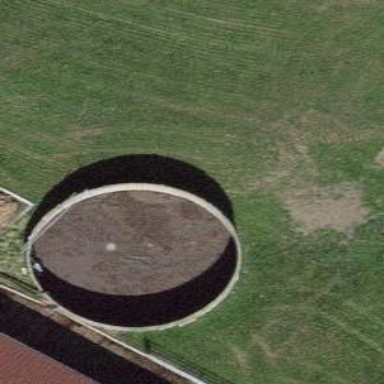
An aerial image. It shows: Storage tank with man-made structure.